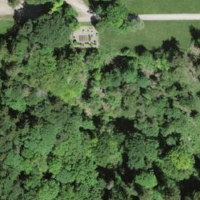
EUNIS habitat code: 44
Species observed at this site:
Araschnia levana
Argynnis paphia
Maniola jurtina
Pieris brassicae
Pieris napi